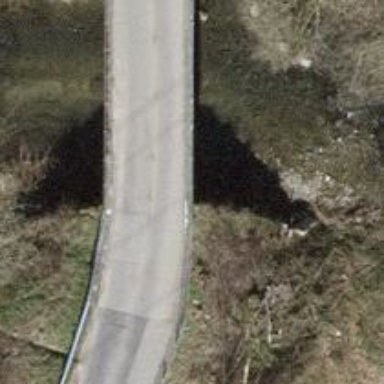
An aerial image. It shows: Unclassified road on bridge.